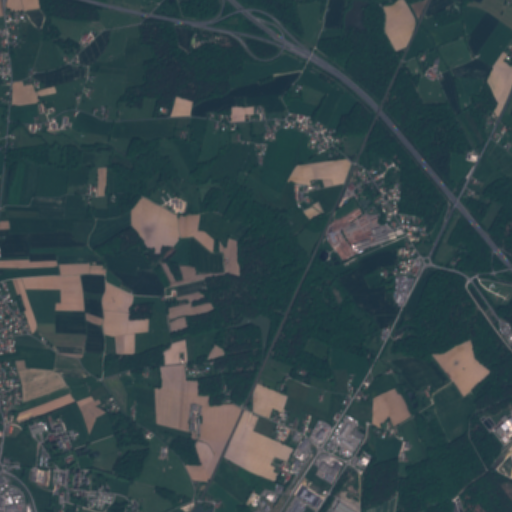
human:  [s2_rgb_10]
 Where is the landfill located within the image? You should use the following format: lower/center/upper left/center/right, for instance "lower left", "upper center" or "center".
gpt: The landfill is located in the lower right of the image.
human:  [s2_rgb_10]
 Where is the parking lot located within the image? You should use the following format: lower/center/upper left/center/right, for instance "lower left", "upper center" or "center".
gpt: The parking lot is located in the lower left of the image.
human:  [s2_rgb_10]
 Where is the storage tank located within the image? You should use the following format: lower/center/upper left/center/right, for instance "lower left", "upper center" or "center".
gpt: The storage tank is located in the lower center of the image.
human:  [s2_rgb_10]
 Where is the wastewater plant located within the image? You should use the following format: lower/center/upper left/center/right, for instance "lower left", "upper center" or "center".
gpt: The wastewater plant is located in the lower right of the image.
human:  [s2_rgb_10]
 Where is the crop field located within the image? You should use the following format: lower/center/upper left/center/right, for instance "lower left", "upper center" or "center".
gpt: There is no crop field in the image.